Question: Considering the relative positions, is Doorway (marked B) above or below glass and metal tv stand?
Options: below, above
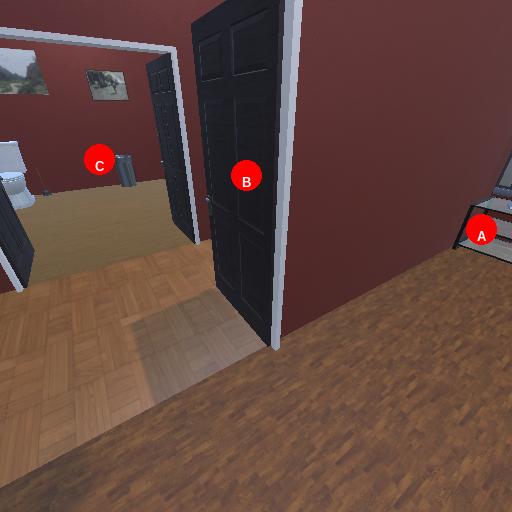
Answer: below